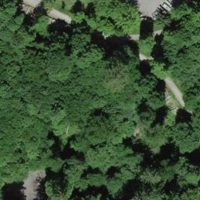
EUNIS habitat code: 55
Species observed at this site:
Acer pseudoplatanus